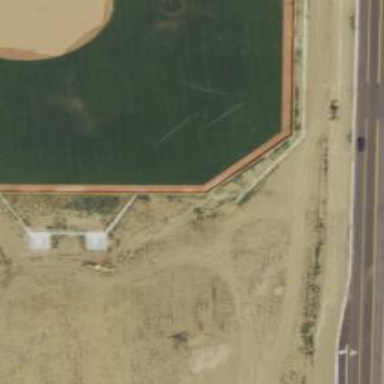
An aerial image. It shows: Grass pitch designated for softball games.